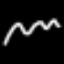
Label: squiggle